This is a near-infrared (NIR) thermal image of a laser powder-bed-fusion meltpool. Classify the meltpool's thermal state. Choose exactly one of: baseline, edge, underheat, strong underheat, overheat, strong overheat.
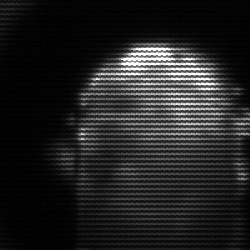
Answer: baseline